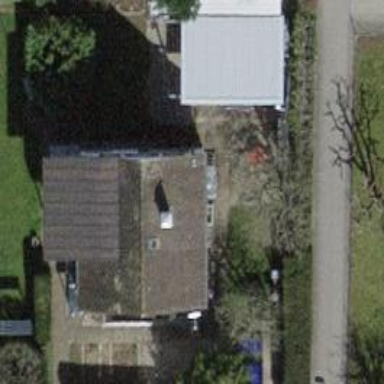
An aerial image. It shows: Building with tiled roof.